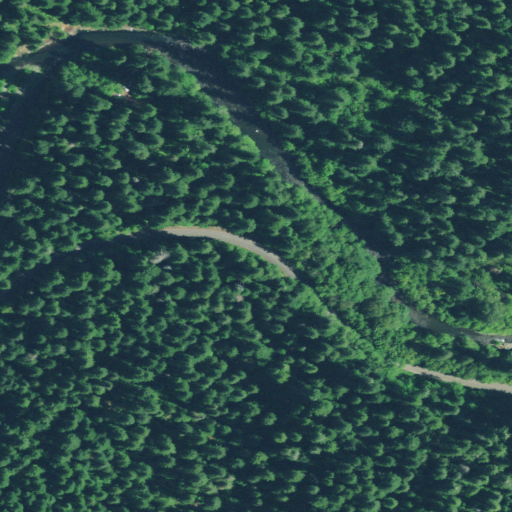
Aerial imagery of valley in Oregon named Devils Canyon containing evergreen forest and open development